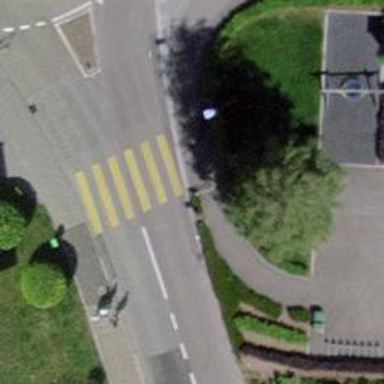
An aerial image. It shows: Uncontrolled zebra crossing on the road.